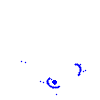
Particle: pion